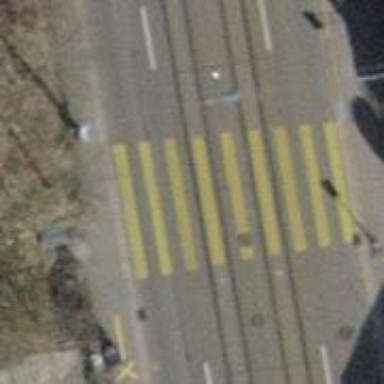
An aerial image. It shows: Marked crossing with zebra markings.